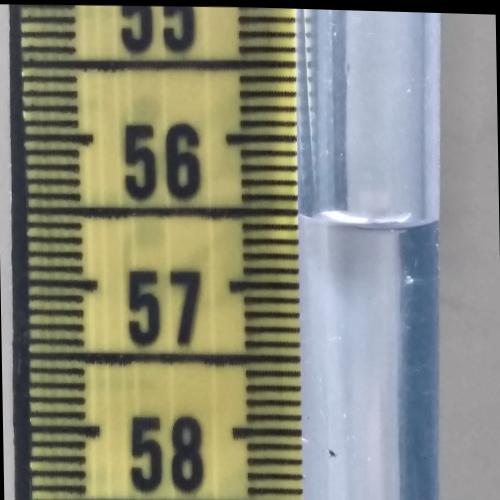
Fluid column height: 56.5 cm